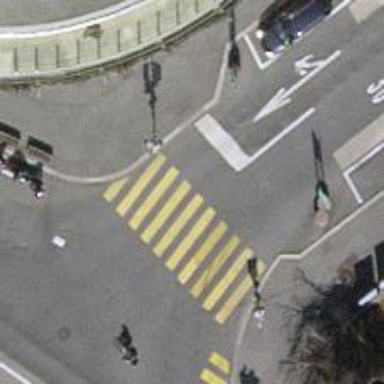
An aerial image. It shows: Marked crossing on the road.